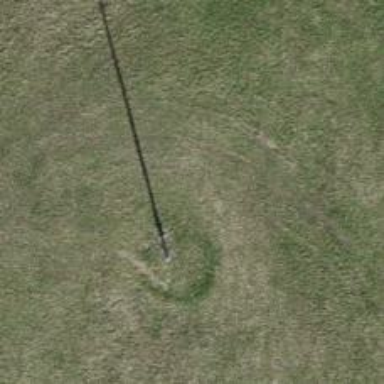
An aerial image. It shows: Power pole.